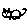
Label: cat